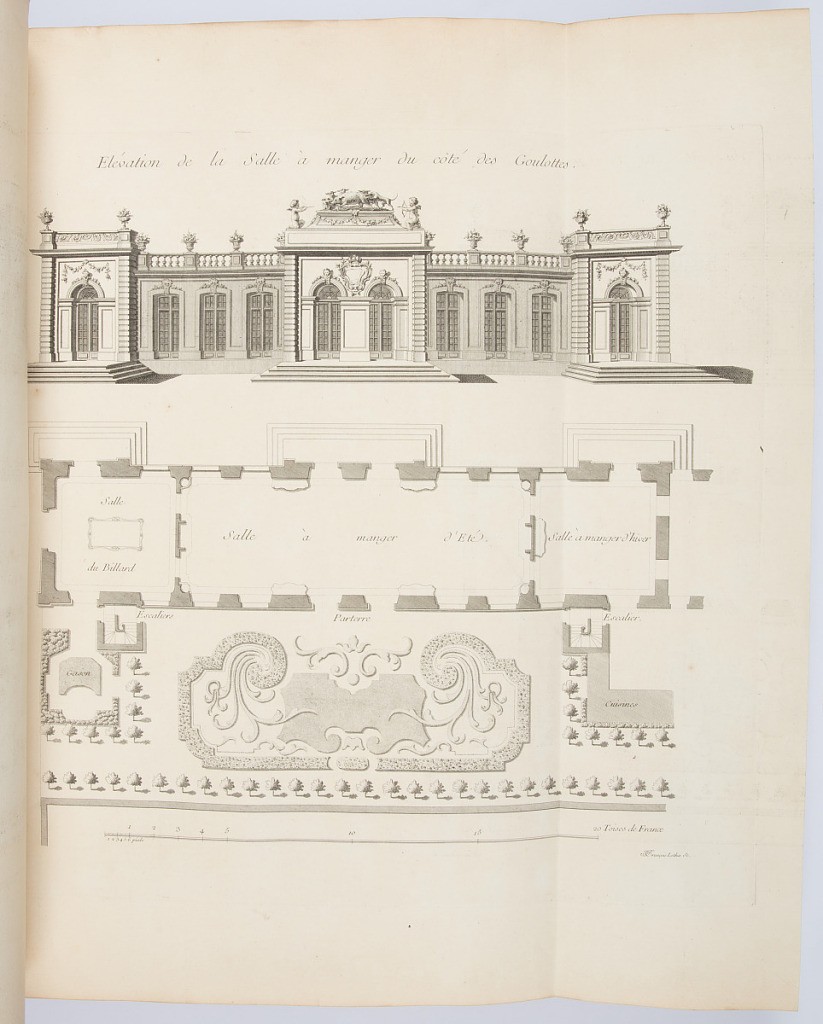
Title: Elévation de la Salle à manger du côté des Goulottes.
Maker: Emmanuel Héré de Corny, French, 1705–1763
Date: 1753
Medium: Engraving
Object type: Bound print
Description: Elevation and plan of the dining room. The plan indicates spaces dedicated for billiards, a summer dining room, and a winter dining room, as well as a garden outside. At the bottom of the plate is a scale bar of "20 Toises de France."